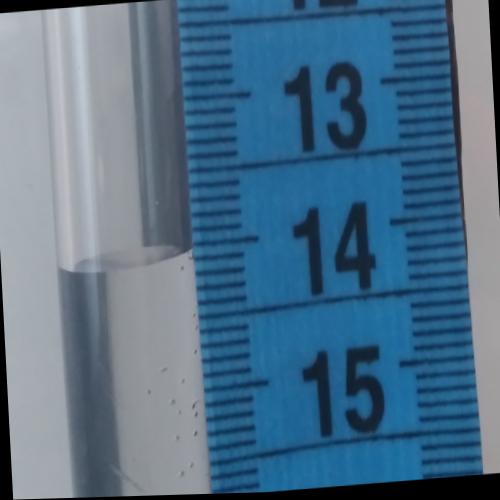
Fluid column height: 14.1 cm